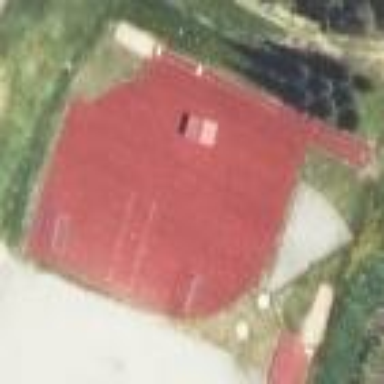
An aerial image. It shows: Athletics pitch designated for leisure land.